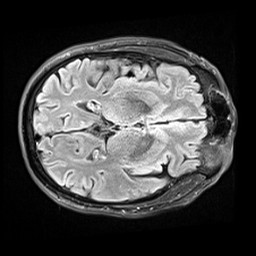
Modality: FLAIR
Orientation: axial
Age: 60
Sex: male
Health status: healthy
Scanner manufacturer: siemens
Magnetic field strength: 3 T
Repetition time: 9 s
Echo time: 0.088 s